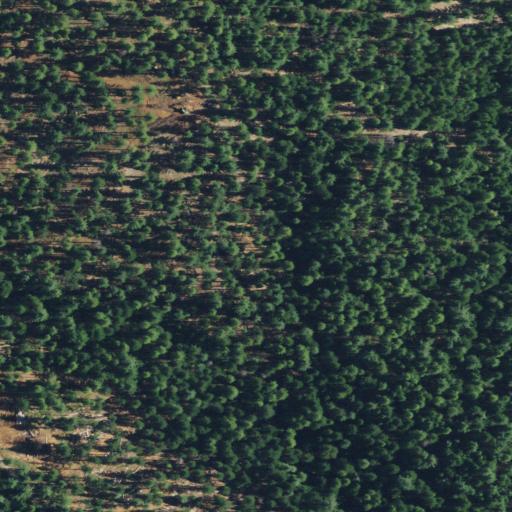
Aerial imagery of ridge(s) in California named Darling Ridge containing evergreen forest and open development